Question: I have problem with my transfer files application .. everything looks great and works the way it should be .. but then I discovered that some pieces of the sent file is corrupted.
Like when I send a video file (.MP4) it sent successfully but when I play it some frames of it got corrupted like in the snapshot picture .. I played the source Mp4 file and the picture was so perfect and never looked like in that snapshot picture.
So here's my code .. I'm confused now about using 'fs.Seek' .. someone told me it doesn't make the new file the same as the source file.

'''
FileStream fs;
long sum;
long fileSize;
byte[] data = null;
NetworkStream network;
const int packetSize = 1024*8;
private void SendFile(string srcPath, string destPath)
{
string dest = Path.Combine(destPath, Path.GetFileName(srcPath));
using (fs = new FileStream(srcPath, FileMode.Open, FileAccess.Read))
{
try
{
sum = 0;
int count = 0;
data = new byte[packetSize];
//send the destination path and the file size to SERVER.
SendCommand("receive<" + dest + "<" + fs.Length.ToString());
while (sum < fileSize)
{
if (fileSize - sum < packetSize)
{
count = fs.Read(data, 0, Convert.ToInt32(fileSize - sum));
network.Write(data, 0, Convert.ToInt32(fileSize - sum));
}
else
{
count = fs.Read(data, 0, data.Length);
network.Write(data, 0, data.Length);
}
fs.Seek(sum, SeekOrigin.Begin);
sum += count;
backgroundWorker1.ReportProgress((int)((sum * 100) / fileSize));
}
network.Flush();
}
finally
{
fs.Dispose();
data = null;
}
}
}
'''
'''
FileStream fs;
long sum;
long fileSize;
byte[] data = null;
NetworkStream network;
const int packetSize = 1024*8;
public void Receive(string destPath, long fileSize)
{
using (fs = new FileStream(destPath, FileMode.Create, FileAccess.Write))
{
try
{
int count = 0;
long sum = 0;
data = new byte[packetSize];
while (sum < fileSize)
{
if (fileSize - sum < packetSize)
{
count = network.Read(data, 0, Convert.ToInt32(fileSize - sum));
fs.Write(data, 0, Convert.ToInt32(fileSize - sum));
}
else
{
count = network.Read(data, 0, data.Length);
fs.Write(data, 0, data.Length);
}
fs.Seek(sum, SeekOrigin.Begin);
sum += count;
}
}
finally
{
fs.Dispose();
data = null;
}
}
}
'''
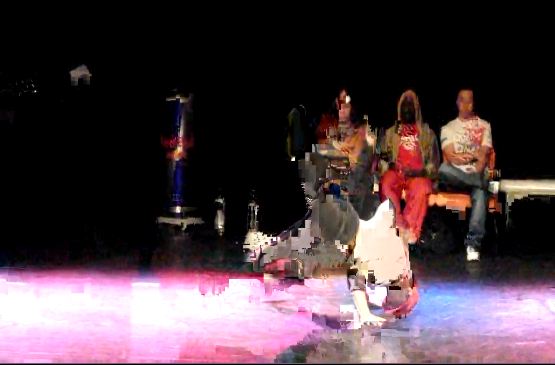
Answer: In case you didn't solve it by now, I propose this code. Put it inside while (sum < fileSize).
Send:
'''
count = fs.Read(data, 0, packetSize);
network.Write(data, 0, count);
sum += count;
backgroundWorker1.ReportProgress((int)((sum * 100) / fileSize));
'''
and Receive:
'''
count = network.Read(data, 0, packetSize);
fs.Write(data, 0, count);
sum += count;
'''
This will ensure that you transfer just the data you have read. Notice that you do not need part because Read will return number of bytes read, so it doesn't matter if you are at beginning or at end of the file, Read will read all it can up to limit you provided as parameter.